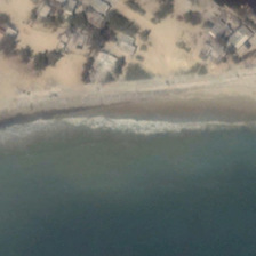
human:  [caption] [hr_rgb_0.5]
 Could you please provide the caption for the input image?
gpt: A silent sea, yellow sand and black rocks.

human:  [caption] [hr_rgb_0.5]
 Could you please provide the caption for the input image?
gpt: On the beach, the waves beat against the beach and saw some houses.

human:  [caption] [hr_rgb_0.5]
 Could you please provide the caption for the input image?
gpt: On the beach, the waves beat against the beach, and you can see some houses.

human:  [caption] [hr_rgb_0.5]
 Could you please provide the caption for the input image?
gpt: The calm sea of yellow sand and black rocks.

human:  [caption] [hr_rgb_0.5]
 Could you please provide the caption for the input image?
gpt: The tranquil sea of yellow sand and black rocks.